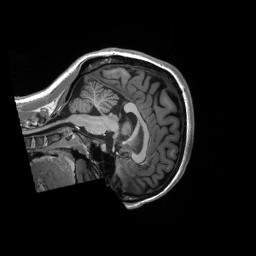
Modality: T1w
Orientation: sagittal
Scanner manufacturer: siemens
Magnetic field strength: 3 T
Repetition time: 2.3 s
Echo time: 0.00298 s